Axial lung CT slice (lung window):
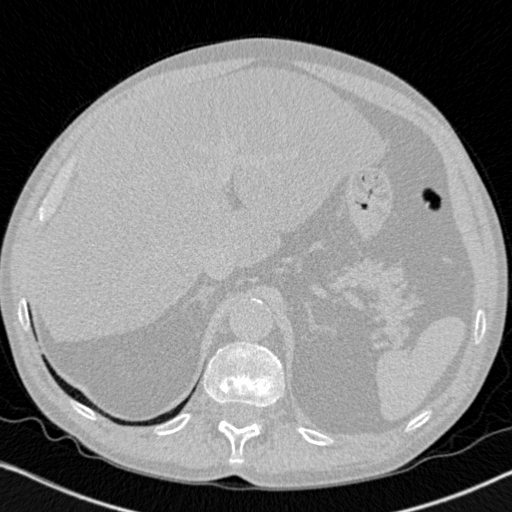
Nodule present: no